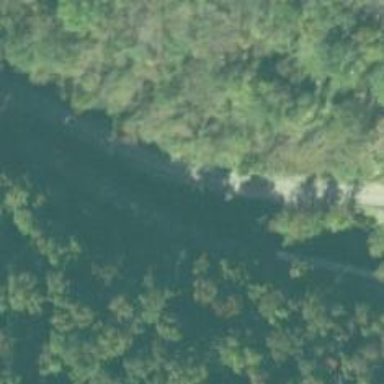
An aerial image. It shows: Unclassified road.